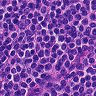
Metastatic tissue present: no